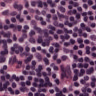
Metastatic tissue present: no